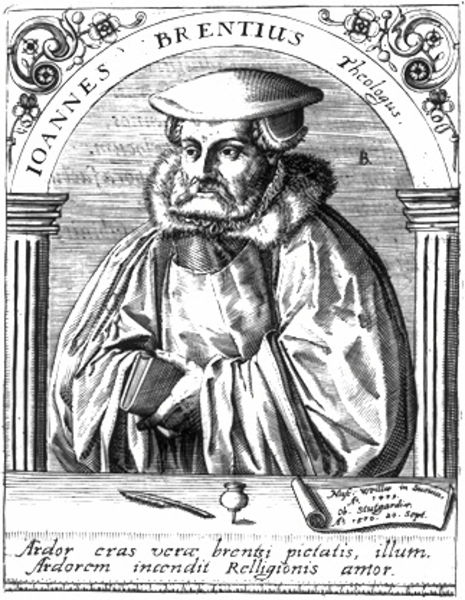
Titel: Bildnis des Johann Brenz
Künstler: Matthaeus (d.Ä.) Becker
Institution: (Seriendruck)
Schlagwörter: feder, hand, mann, umhang, weiß, blumen, grau, hintergrund, hut, nase, schwarz, säule, säulen, zeichnung, blick, haube, hochformat, ornament, bart, kappe, mütze, architektur, arm, augen, bibel, falten, johannes, kragen, pelz, rahmen, vollbart, ärmel, bildnis, herr, hände, portrait, porträt, signatur, kirche, geistlicher, gewand, kutte, mantel, blatt, potrait, renaissance, kanneliert, fell, kopfbedeckung, schrift, liebe, papier, bogen, grafik, graphik, schattierung, schriftzug, rundbogen, falte, inschrift, floral, ornamente, verzierung, faltenwurf, name, arkade, buch, zettel, religion, druck, schnitt, schwarz-weiß, schraffur, holzstich, radierung, stich, illustration, text, beschriftung, überschrift, pittura, gravur, tinte, zwickel, kapitelle, serie, prediger, pelzkragen, büchlein, portät, priester, schriftrolle, gelehrter, schriftstück, tintenfass, emblem, kupferstich, auflage, federkiel, latein, lateinisch, einblattdruck, aäule, tiefdruck, schriftband, zirkel, reformation, stuttgart, humanist, seriendruck, ätzung, petschaft, schaube, reformator, theologe, rahmenarchitektur, folie, brentius, theologie, scriptor, schriftbogen, iscriptio, pitture, relligion, subscriptio, tintenfeder, theologus, ioannes, brenz, johannes brenz, gelehrtenporträt, johannes brentius, viten, ardor